Field crop: maize
Growth stage: 2
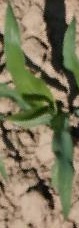
Species: maize